Chest X-ray. View position: PA
Patient age: 47
Patient sex: M
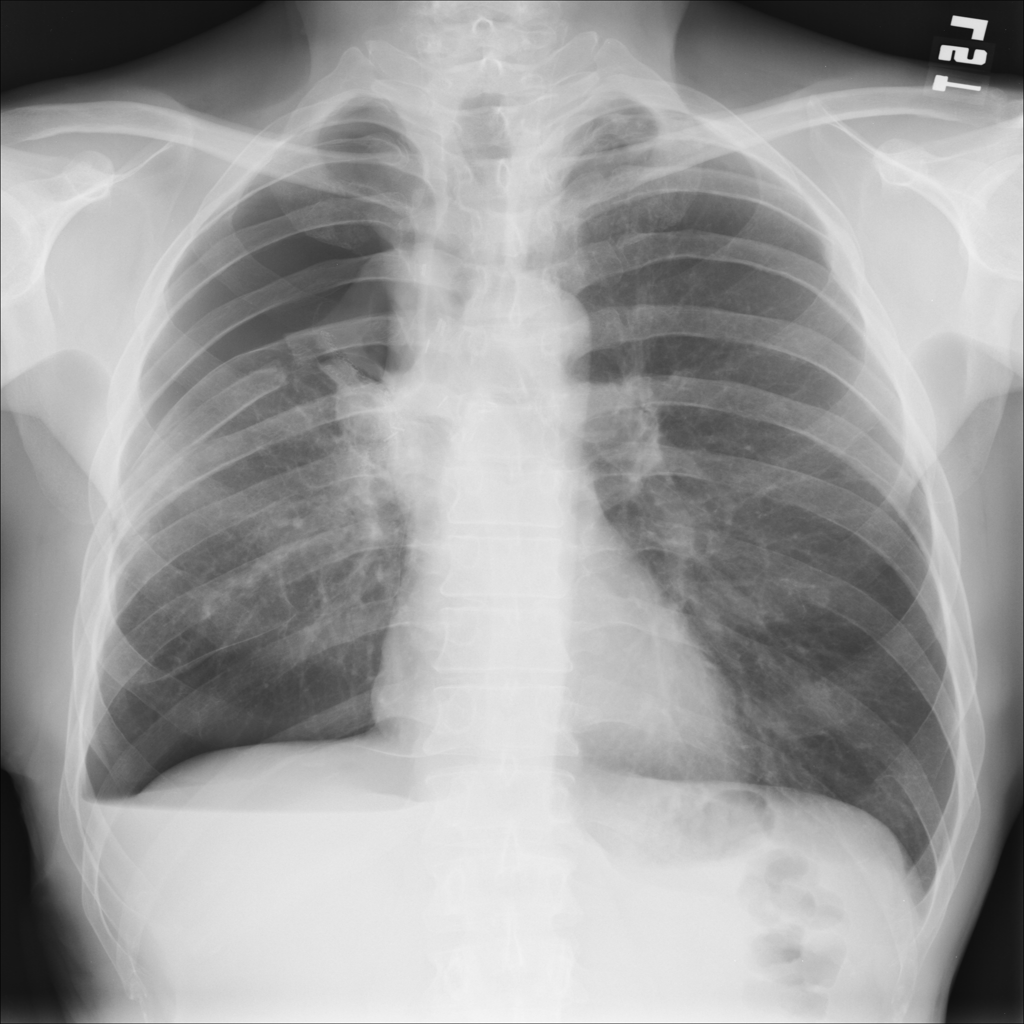
Finding: Pneumothorax